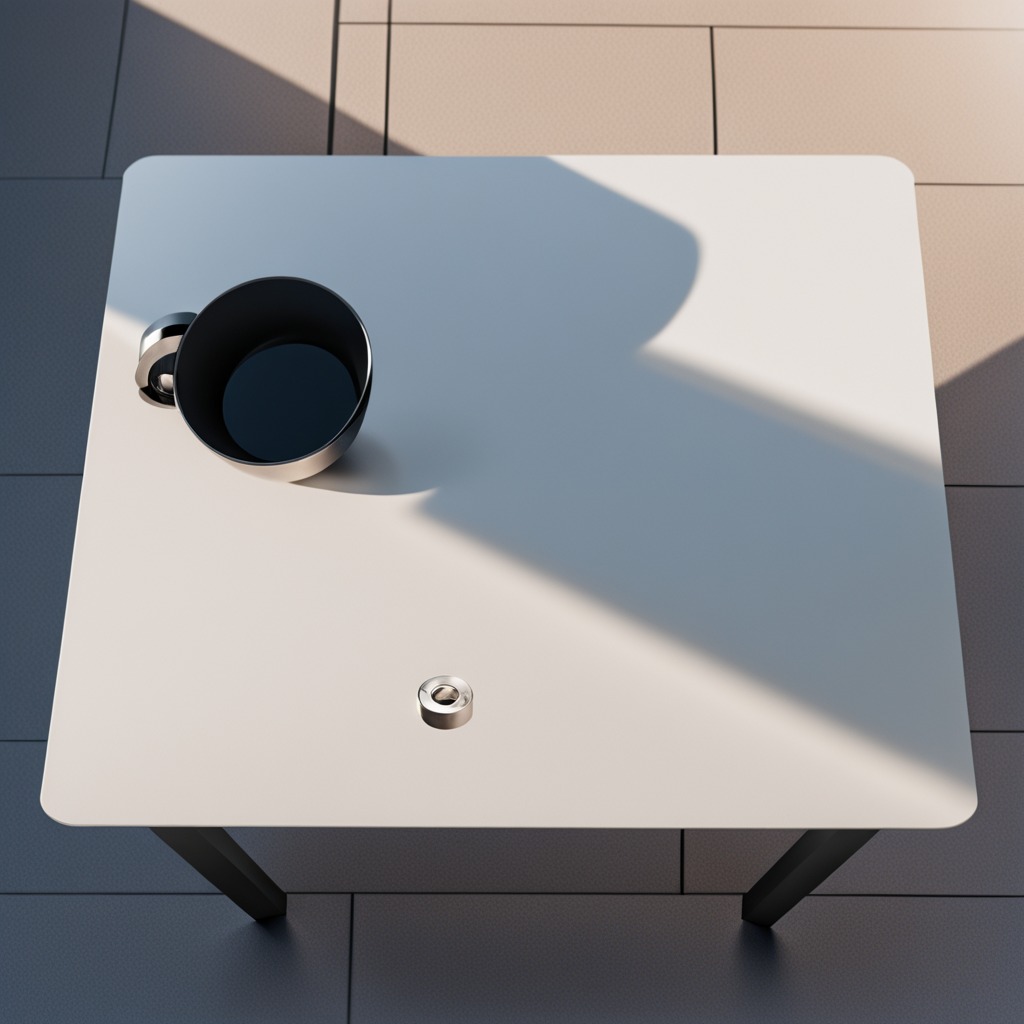
A metal nut is lying on a table in a temporary outdoor tool station.